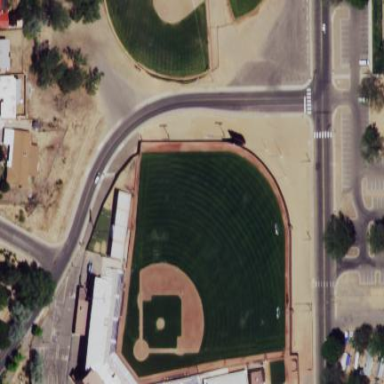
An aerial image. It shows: Baseball pitch for leisure land activities.